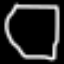
Label: square